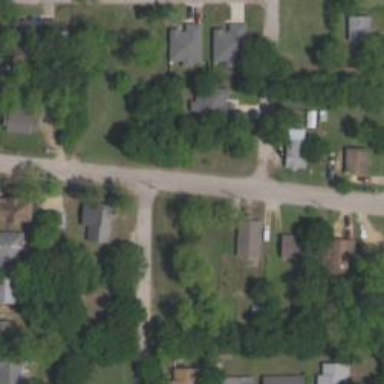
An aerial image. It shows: Residential road.